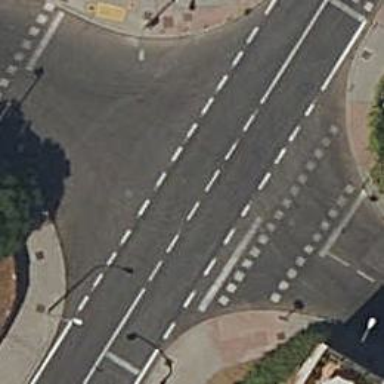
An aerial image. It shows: Road with traffic signals controlling the flow of traffic.